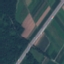
Label: Highway